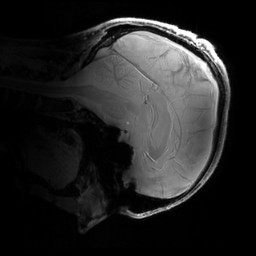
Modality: PDw
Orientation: sagittal
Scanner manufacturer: siemens
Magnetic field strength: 6.98 T
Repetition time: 1.34 s
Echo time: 0.00273 s